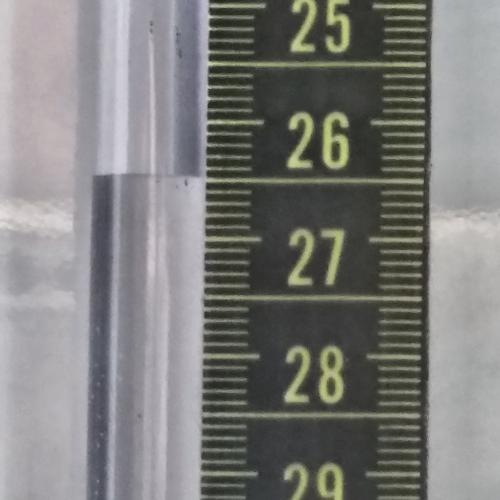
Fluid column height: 26.5 cm